Interaction volume radius: 5 \u00c5
Interaction volume height: 15 \u00c5
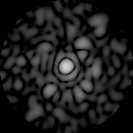
Disorder parameter: 0.8855